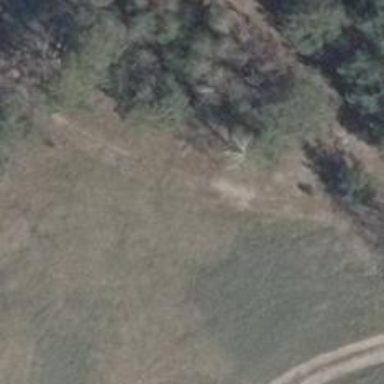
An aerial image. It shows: Path on the ground.